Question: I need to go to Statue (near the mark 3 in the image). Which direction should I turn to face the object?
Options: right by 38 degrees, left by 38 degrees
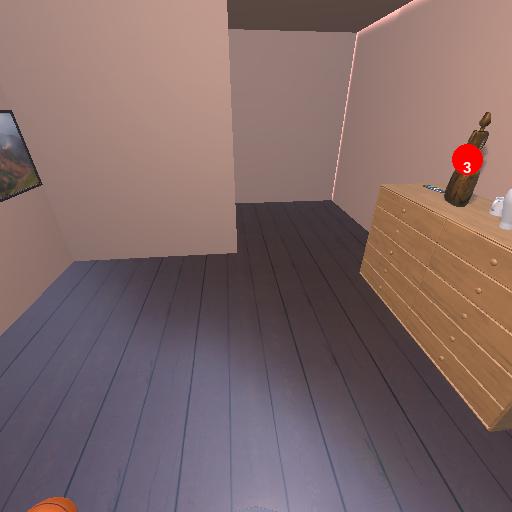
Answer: right by 38 degrees